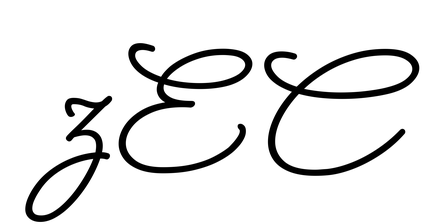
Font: MeowScript-Regular